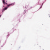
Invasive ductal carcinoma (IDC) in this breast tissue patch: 0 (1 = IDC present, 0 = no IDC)